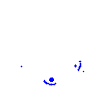
Particle: pion